Question: How can add Auto Layout constraints to center a view in the remaining space (see example picture below)?

For the moment, I add a container view at the bottom and I then center the view in the container view, but I was wondering if there was any other solution without needing to use a container view.
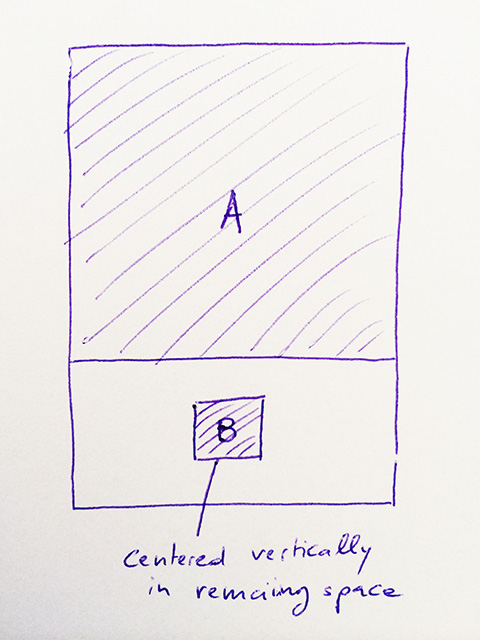
Answer: You need to add a spacer view to do this.
Let's start with some views:

I'll set up the pink view to take up the top 70% of the root view. First I pin it to all four edges of the root view:

Then I'll edit the bottom constraint in two ways. First, I make sure the first item is the pink view, and second I set the multiplier of 0.7. Then I update the pink view's frame:

Next I'll add the spacer view. I don't want the spacer view to be visible at runtime, so I'll make it hidden. Hidden views still participate in layout. Before setting up constraints, I just put the spacer to the left of the blue view:

Now I'll create constraints to make the spacer stretch from the bottom of the pink view to the bottom of the root view. The width doesn't matter so I'll just pin it to the left edge of the superview and make it thin:

Now I'm ready to set up the blue view. First I'll give it a fixed size:

Second I'll center it horizontally in the root view:

Third I'll pin its vertical center to the spacer's vertical center:

That's all the constraints I need. I'll update all frames to check:

I can test it out using Preview in the assistant editor:

Notice that the spacer view isn't visible in the preview, but still participates in layout.